Aerial crown-view tile of a tropical tree (Barro Colorado Island, Panama), acquired 20250217:
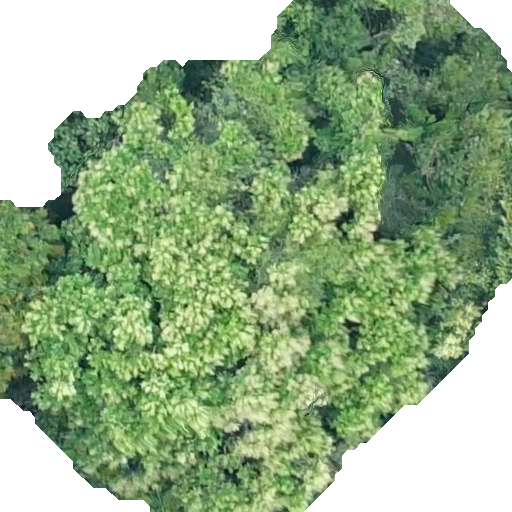
Species: Anacardium excelsum
GBIF accepted scientific name: Anacardium excelsum
Crown area: 321.948 m²